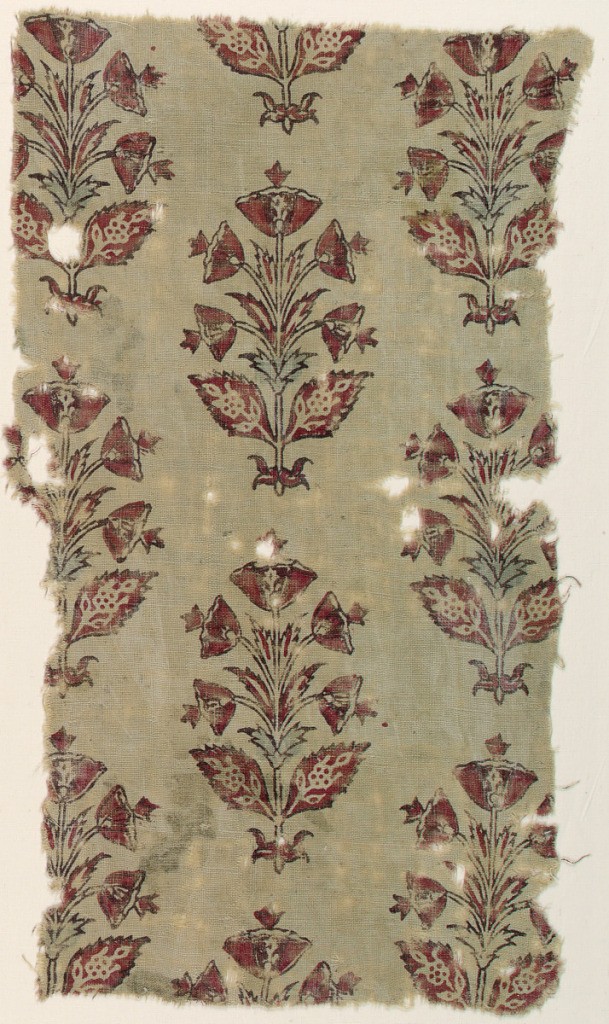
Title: Fragment
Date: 17th century
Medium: cotton Technique: block printed on plain weave with mordant, immersion dyed
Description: Stylized plant forms in brown and red.